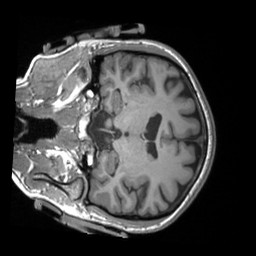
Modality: T1w
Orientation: coronal